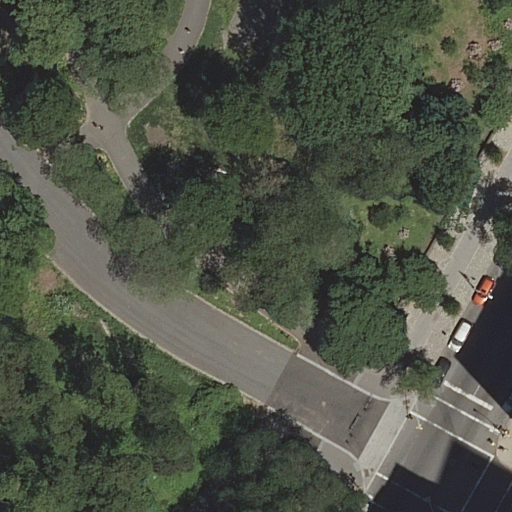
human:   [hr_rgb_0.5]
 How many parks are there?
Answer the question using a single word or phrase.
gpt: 1

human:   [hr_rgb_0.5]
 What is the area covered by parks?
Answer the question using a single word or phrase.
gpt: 10633m2

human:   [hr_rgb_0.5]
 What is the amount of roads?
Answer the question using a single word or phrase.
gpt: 12

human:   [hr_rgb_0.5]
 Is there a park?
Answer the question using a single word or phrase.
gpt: yes

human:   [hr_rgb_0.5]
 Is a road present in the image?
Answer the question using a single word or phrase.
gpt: yes

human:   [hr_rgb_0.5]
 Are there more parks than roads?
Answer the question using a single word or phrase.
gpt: no

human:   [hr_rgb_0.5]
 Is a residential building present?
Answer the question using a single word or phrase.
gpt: no

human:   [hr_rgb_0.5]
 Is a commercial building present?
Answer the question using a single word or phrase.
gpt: no

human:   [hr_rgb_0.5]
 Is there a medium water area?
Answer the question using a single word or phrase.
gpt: no

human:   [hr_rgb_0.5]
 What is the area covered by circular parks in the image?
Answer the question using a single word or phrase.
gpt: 0m2

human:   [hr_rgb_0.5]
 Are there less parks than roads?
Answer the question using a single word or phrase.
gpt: yes

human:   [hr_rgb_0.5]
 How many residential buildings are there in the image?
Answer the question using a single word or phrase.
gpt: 0

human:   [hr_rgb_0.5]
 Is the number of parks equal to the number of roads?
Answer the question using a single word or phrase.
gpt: no

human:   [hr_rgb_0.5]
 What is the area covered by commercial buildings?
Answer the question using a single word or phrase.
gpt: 0m2

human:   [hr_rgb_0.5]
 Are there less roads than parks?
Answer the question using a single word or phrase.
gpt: no

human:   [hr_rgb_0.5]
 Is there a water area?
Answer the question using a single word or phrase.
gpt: no

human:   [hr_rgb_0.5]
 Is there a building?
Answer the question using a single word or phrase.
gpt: no

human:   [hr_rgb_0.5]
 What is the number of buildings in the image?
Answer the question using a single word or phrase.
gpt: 0

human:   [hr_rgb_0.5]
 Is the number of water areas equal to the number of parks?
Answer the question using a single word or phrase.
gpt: no

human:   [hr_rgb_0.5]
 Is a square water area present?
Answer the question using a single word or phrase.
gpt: no

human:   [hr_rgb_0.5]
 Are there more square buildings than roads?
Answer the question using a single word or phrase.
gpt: no

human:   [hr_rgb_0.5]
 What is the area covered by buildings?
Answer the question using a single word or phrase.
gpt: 0m2

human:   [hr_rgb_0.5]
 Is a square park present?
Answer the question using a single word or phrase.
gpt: no

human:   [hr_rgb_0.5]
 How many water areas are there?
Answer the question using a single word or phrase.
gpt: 0

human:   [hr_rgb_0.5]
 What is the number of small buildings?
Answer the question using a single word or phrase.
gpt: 0

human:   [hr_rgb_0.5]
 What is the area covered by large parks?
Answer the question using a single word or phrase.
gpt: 10633m2

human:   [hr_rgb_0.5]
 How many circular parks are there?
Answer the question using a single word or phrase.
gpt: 0

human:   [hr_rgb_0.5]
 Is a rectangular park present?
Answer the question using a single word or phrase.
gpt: yes

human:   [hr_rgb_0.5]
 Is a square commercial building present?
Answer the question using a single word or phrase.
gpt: no

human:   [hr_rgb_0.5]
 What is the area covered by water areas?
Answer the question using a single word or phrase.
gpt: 0m2

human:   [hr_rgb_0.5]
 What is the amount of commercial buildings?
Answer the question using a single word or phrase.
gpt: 0

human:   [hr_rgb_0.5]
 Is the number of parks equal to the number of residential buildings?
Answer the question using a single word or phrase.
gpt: no

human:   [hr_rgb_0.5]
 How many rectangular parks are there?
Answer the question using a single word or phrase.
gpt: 1

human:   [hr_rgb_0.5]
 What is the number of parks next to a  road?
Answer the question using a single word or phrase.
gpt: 1

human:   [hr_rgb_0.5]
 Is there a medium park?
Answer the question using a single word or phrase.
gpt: no

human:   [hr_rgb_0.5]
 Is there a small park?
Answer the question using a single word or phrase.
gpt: no

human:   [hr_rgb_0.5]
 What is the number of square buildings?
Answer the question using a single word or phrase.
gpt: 0

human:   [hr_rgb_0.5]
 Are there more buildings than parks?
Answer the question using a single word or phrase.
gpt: no

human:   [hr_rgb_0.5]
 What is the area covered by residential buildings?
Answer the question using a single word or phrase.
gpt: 0m2

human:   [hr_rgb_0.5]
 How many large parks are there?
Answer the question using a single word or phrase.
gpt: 1

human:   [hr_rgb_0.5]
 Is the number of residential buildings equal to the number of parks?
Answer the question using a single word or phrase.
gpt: no

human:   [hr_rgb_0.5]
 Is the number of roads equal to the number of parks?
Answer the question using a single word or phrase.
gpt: no

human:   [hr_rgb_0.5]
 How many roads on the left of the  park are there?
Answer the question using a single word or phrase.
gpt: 0

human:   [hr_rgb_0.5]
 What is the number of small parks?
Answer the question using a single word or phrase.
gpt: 0

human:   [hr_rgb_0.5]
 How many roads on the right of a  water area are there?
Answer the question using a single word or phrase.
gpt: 0

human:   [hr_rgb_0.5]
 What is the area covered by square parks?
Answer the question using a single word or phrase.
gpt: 0m2

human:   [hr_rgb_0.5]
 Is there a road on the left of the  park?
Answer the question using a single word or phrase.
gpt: no

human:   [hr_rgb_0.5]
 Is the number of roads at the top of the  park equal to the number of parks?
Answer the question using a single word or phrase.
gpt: no

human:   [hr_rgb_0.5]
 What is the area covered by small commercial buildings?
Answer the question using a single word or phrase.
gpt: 0m2

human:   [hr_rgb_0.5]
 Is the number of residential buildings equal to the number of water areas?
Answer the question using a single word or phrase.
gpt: yes

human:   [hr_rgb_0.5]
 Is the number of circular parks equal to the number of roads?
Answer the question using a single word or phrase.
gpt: no

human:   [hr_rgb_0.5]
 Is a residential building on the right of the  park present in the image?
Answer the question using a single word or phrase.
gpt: no

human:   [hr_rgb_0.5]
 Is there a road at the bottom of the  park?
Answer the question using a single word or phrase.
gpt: yes

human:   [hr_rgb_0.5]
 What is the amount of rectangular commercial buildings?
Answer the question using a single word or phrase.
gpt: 0

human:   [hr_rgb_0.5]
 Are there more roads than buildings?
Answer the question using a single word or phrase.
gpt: yes

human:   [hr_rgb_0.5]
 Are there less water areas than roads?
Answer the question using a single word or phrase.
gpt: yes

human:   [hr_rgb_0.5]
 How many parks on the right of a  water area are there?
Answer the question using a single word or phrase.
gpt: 0

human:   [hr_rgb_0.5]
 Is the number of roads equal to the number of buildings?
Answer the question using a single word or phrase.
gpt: no

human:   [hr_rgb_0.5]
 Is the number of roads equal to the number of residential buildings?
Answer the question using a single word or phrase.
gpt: no

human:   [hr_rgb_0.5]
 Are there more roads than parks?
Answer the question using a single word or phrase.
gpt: yes

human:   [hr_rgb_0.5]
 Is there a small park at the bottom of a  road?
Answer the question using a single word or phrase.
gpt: no

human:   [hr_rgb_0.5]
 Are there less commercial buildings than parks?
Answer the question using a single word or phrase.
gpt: yes

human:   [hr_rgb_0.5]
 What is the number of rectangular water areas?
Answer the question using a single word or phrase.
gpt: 0

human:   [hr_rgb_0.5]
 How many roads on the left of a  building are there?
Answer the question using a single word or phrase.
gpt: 0